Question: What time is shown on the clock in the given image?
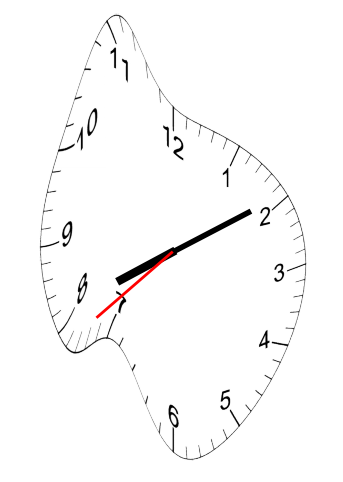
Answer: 08:09:38